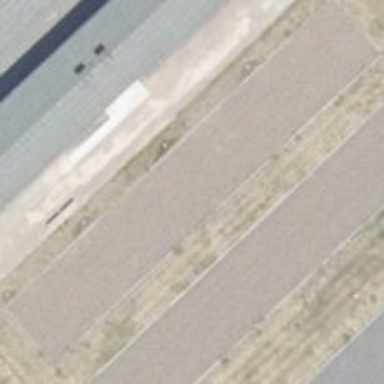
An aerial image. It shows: Historic barrack with gravel surface.